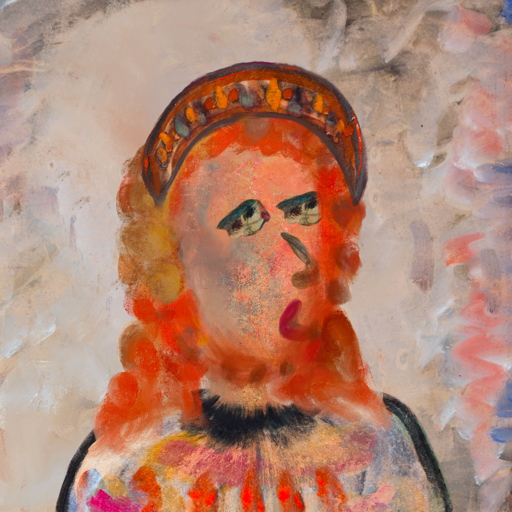
Background: Roy_Bahadur, Head And Neck Side: Irani, Face Side: Pipe, Bust: Childish, Hair Side: Rupkatha, Head Accessory: Hypocrite, Second Necklace: Blank, Necklace: Blank, Baby: Blank